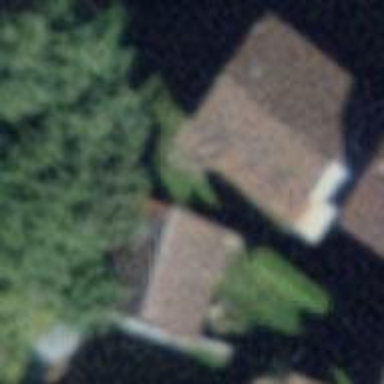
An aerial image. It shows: Simple house.